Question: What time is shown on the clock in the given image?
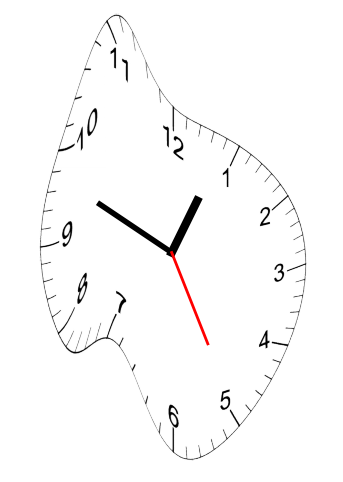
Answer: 12:48:25